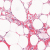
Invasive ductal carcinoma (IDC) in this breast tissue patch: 0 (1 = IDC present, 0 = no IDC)